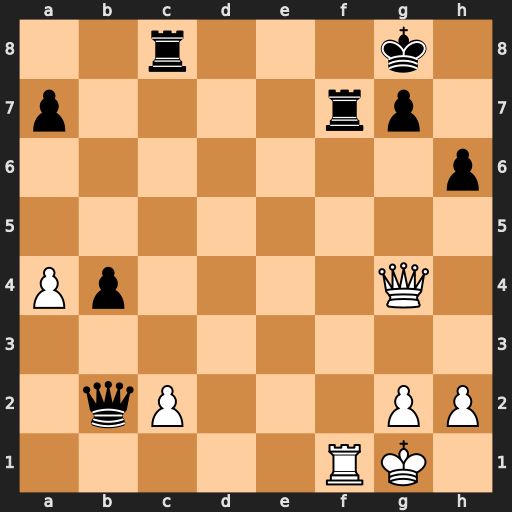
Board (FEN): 2r3k1/p4rp1/7p/8/Pp4Q1/8/1qP3PP/5RK1
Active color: w
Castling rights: -
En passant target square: -
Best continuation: Qxc8+ Kh7 Rxf7